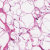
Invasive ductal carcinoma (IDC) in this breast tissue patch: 0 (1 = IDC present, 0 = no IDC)